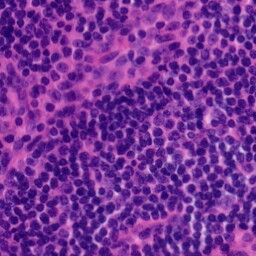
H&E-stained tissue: Tonsil